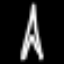
Label: The Eiffel Tower